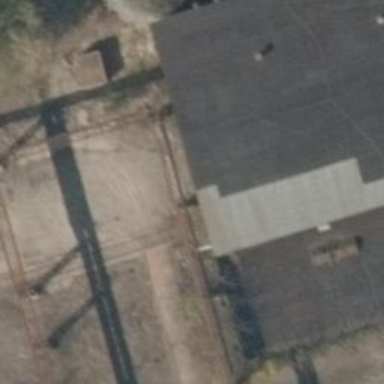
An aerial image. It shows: Abandoned railway yard.